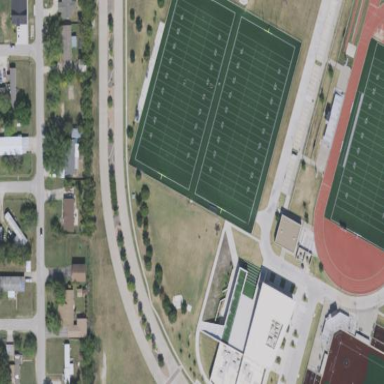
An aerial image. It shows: American football pitch with artificial turf.